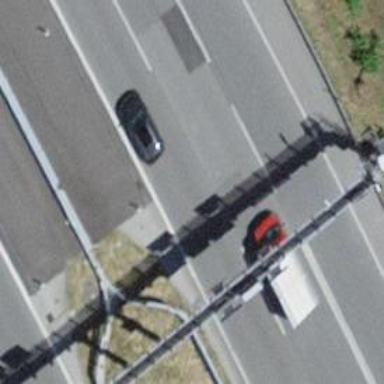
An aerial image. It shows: Bollard.